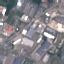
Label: Industrial